Aerial crown-view tile of a tropical tree (Barro Colorado Island, Panama), acquired 20240813:
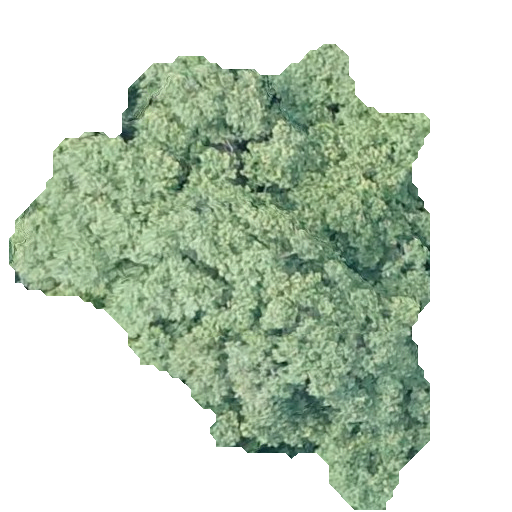
Species: Luehea seemannii
GBIF accepted scientific name: Luehea seemannii
Crown area: 187.55 m²